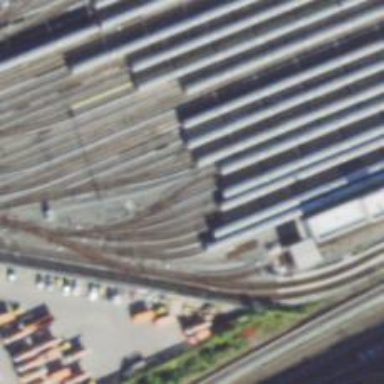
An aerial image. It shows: Yard area with electrified rail tracks.